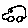
Label: car